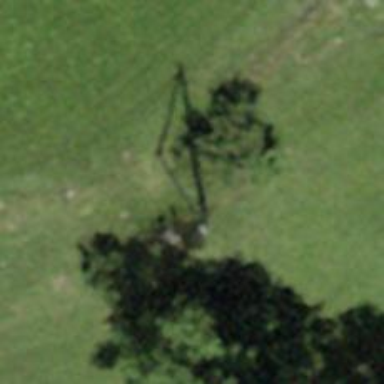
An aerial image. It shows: Minor power line.